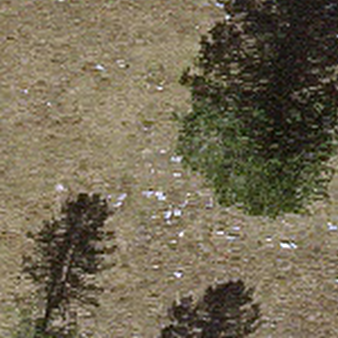
Label: other